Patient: sex M, age 64
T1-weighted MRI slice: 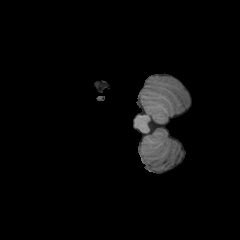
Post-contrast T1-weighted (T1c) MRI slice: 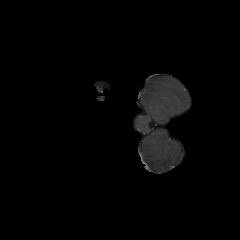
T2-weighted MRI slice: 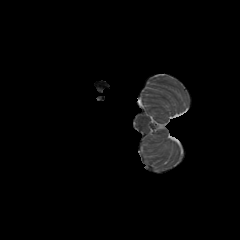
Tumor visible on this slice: no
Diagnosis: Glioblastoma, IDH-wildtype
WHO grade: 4